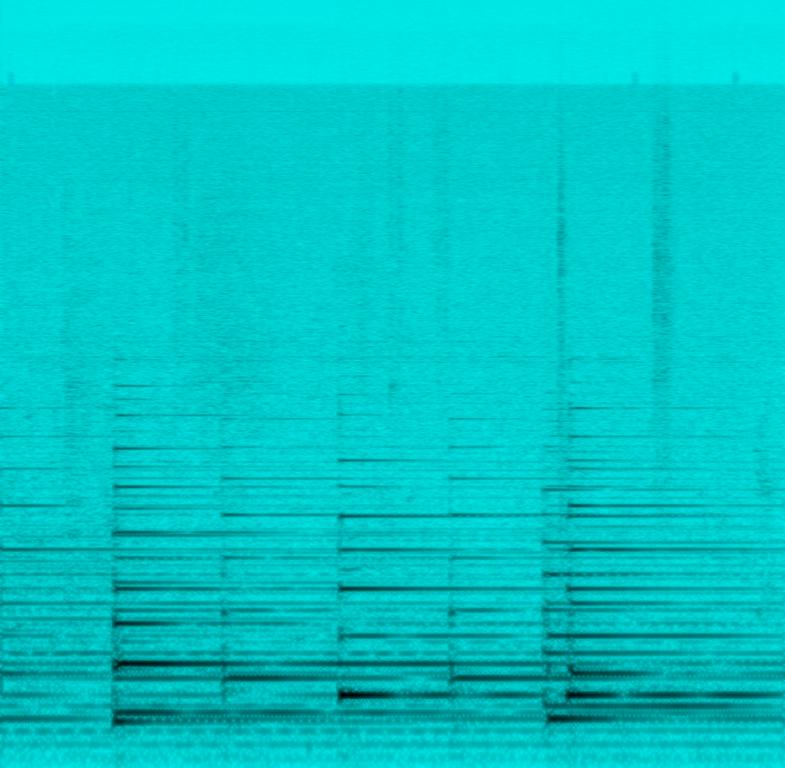
This is the live performance of an indietronica music piece. The melody is being played by the electric guitars and the bass guitar. The rhythmic background consists of a fast tempo acoustic drum beat. The atmosphere is melancholic. This piece could be used in the soundtrack of a drama movie that takes place in a city setting.